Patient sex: M
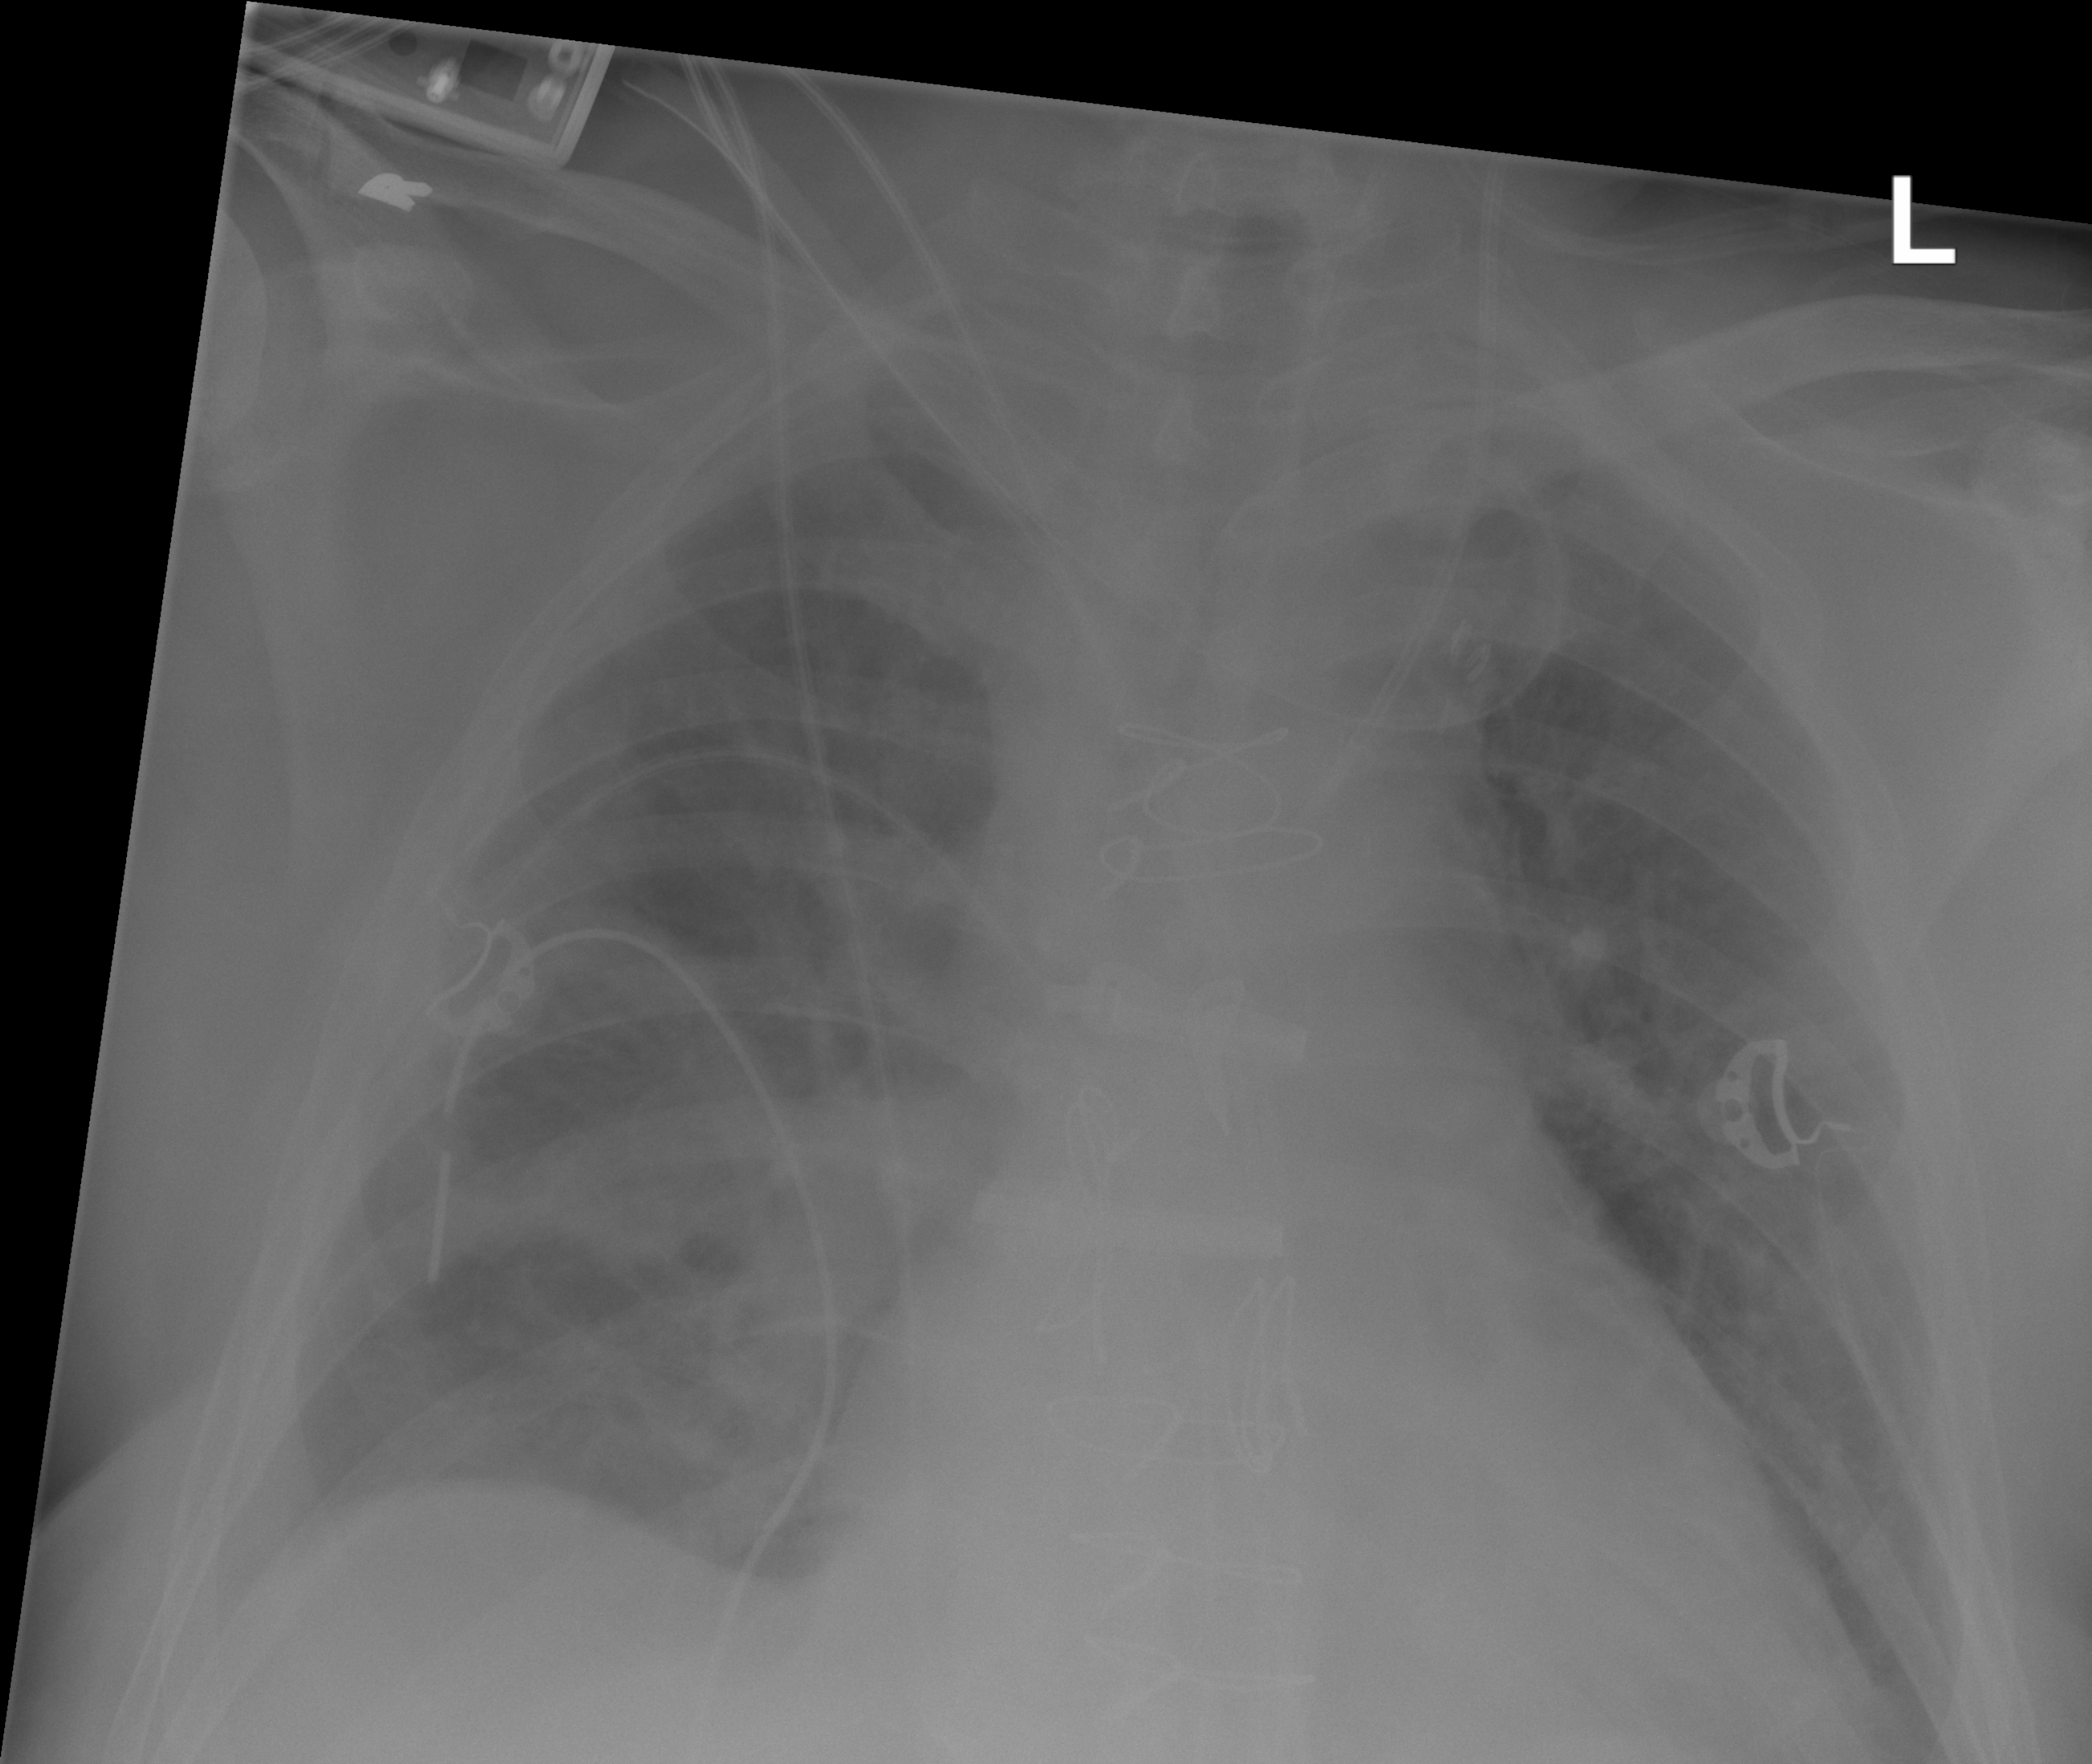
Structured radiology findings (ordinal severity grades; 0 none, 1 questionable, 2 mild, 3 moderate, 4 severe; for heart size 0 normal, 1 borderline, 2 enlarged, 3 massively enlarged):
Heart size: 2
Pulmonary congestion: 2
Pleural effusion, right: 0
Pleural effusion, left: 0
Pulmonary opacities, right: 2
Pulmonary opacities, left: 2
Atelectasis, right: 2
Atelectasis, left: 2